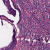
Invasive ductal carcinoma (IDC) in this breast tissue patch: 0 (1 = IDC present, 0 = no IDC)